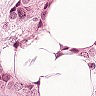
Metastatic tissue present: yes